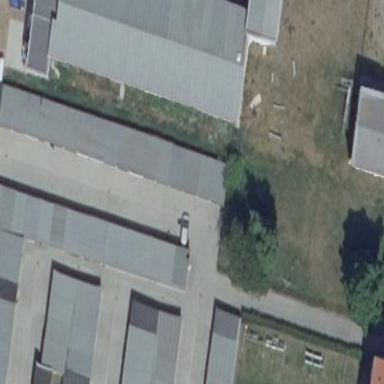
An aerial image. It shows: Group of garages.